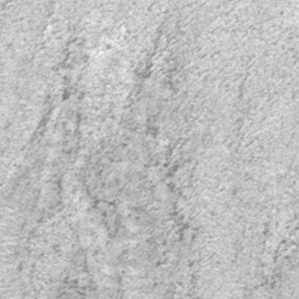
Label: frost